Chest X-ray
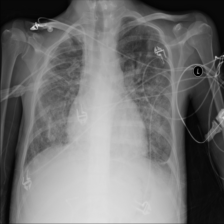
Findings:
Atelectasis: positive
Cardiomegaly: negative
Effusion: positive
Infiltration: positive
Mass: negative
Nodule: positive
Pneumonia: negative
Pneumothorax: negative
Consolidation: negative
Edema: negative
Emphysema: negative
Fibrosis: negative
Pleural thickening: negative
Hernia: negative